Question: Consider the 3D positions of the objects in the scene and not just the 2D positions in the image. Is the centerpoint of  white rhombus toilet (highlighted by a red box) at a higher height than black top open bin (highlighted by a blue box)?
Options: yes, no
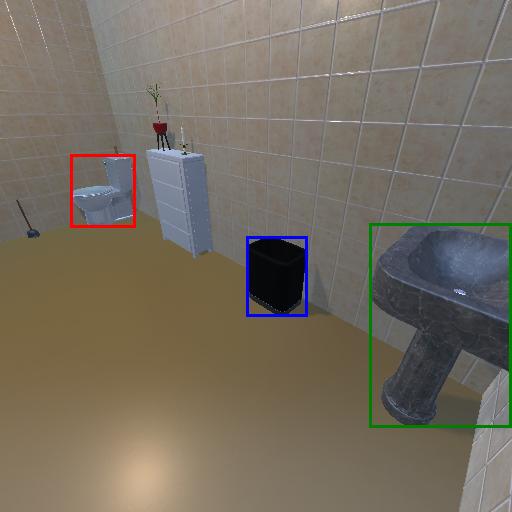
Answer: yes